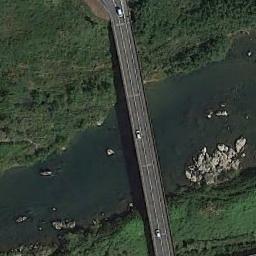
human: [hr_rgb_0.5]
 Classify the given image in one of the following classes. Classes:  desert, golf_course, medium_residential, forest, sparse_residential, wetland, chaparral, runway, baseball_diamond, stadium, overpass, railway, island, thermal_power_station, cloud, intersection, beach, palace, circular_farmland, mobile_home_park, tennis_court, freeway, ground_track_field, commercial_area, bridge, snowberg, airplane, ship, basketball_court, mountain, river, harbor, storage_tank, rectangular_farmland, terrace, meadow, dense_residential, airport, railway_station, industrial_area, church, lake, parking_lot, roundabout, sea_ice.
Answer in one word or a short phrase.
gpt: bridge